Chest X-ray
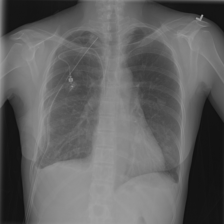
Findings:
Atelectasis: negative
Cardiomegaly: negative
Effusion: negative
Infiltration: negative
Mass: positive
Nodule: negative
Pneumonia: negative
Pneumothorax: positive
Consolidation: negative
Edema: negative
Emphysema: negative
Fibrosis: negative
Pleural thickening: negative
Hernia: negative